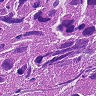
Metastatic tissue present: yes